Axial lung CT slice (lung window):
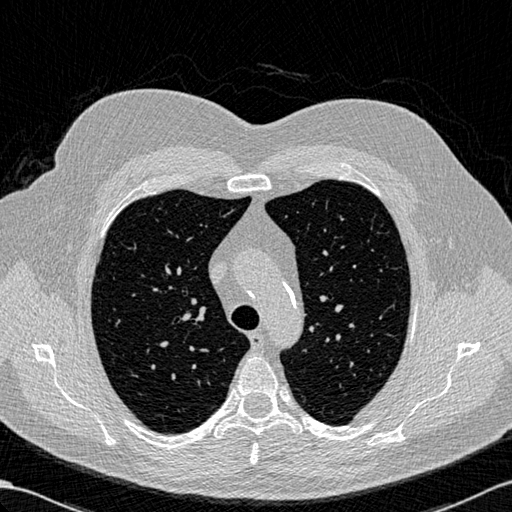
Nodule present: no